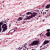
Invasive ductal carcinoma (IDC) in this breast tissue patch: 0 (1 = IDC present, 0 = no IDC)